Question: Yesterday, I was having trouble trying to publish a Visual Studio web app to the wwwroot folder. I could publish it to other folders. The <URL>
Now, I am trying to uninstall and re-install TFS and I get the following error suggesting that the user Chad is not in the ServerAdmin role-but I am in that role!

What is going on here?
Error [ Configuration Database ] TF255286: An error occurred while verifying you have the SQL server permission or role membership: serveradmin. You may not even have enough permissions to check. Consider adding your account to the sysadmin server role. The server hosting the databases is BESI-CHAD. The error was: TF30040: The database is not correctly configured. Contact your Team Foundation Server administrator.. See the log for more details.
I ended up using another SQL instance for my TFS db server, an express instance. That worked. I didnt really want another instance. Now, I want to know what happened. If there is a good theory, I might blow away Express and reinstall TFS again.
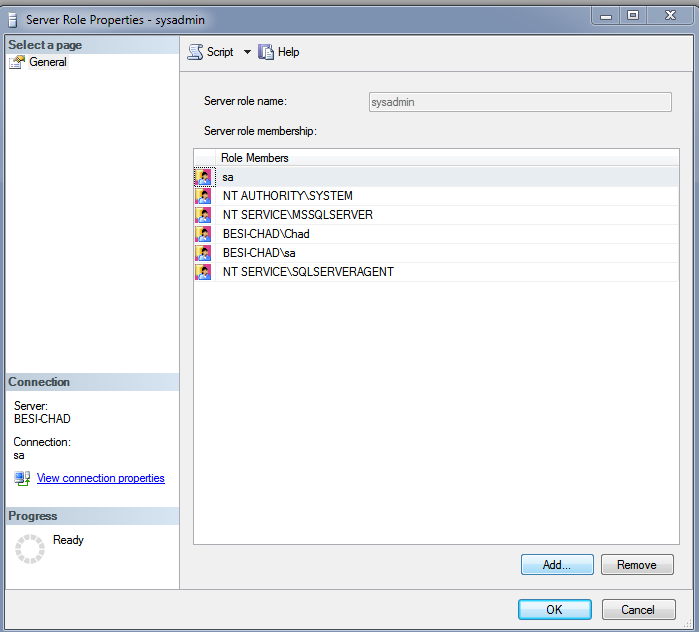
Answer: THis was a while back, but if memory serves, I was an Amdin on the SQL server but did not have rights to the db.